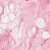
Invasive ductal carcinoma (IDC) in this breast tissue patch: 0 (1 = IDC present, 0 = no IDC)